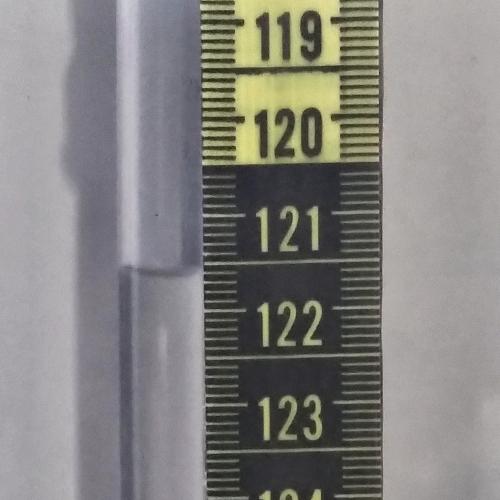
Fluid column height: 121.6 cm